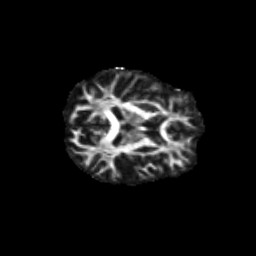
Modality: FA
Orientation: axial
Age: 38
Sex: female
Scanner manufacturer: siemens
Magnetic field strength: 3 T
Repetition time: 1.8 s
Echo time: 0.07 s